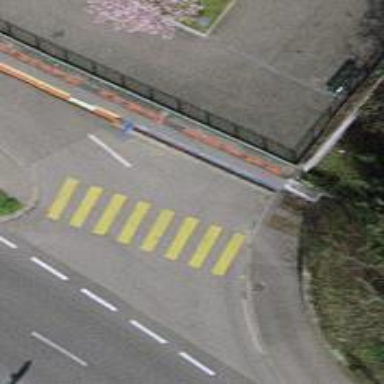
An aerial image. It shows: Uncontrolled road crossing.